Question: <URL>
I love the menu and i want to be able to do it...any ideas?
Thanks
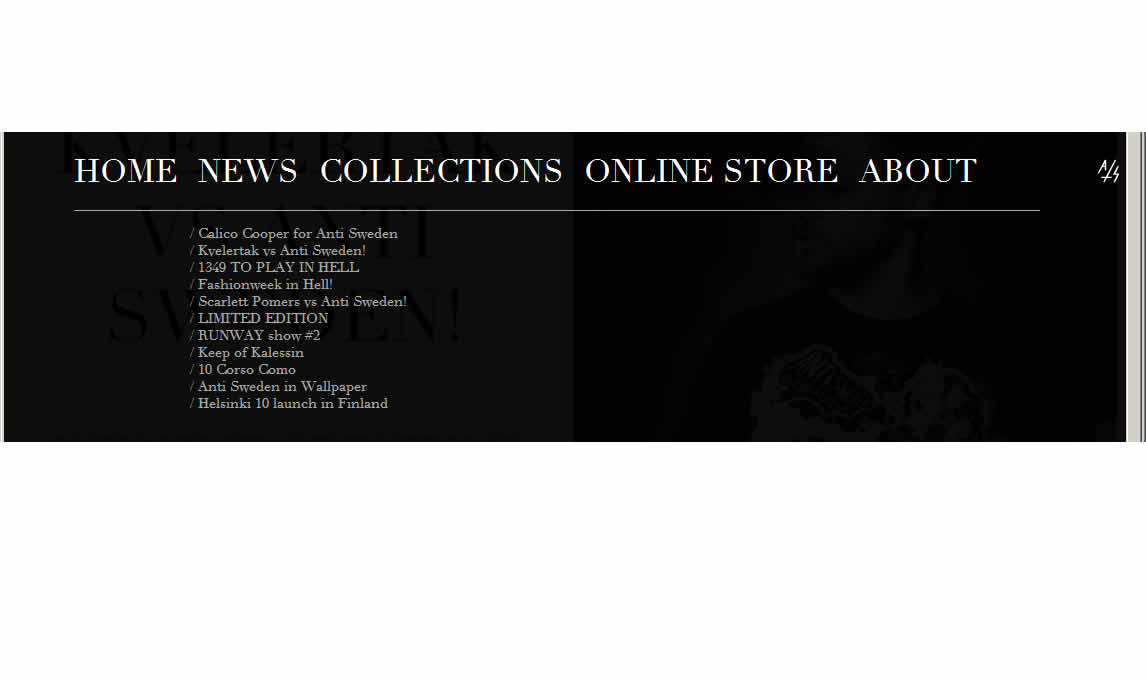
Answer: I've got a bit of a partial solution here until I have some more time to work on it later tonight.
<URL>
Will probably need to set a timeout on the mouseleave event and clear it if they mouse over again.
---
Updated example
<URL>
'''
$(function() {
var timeout;
var menucontent = $("#menucontent");
$('#menu').mouseenter(function() {
clearTimeout(timeout);
menucontent.animate({
marginLeft: '-550px'
}, 1000);
});
menucontent.mouseenter(function() {
clearTimeout(timeout);
});
menucontent.mouseleave(function() {
timeout = setTimeout(function() {
menucontent.animate({
marginLeft: '50px'
}, 1000);
}, 3000);
});
});
'''
html
'''
<div id="body">
<div id="menu">
<div id="menucontent">
<ul>
<li><a href="#content1">Link1</a></li>
<li><a href="#content2">Link2</a></li>
<li><a href="#content3">Link3</a></li>
<li><a href="#content4">Link4</a></li>
<li><a href="#content5">Link5</a></li>
<li><a href="#content6">Link6</a></li>
</ul>
</div>
</div>
'''
css
'''
#body {
height:800px;
width:600px;
border:1px solid black;
overflow:hidden;
}
#menu {
position:relative;
top: 100px;
float:right;
background-color:black;
width:50px;
height:50px;
color:white;
}
#menucontent {
width:550px;
height:100%;
margin-left:700px;
background-color:black;
}
#menucontent ul{
margin: 0;
padding: 0;
height:100%;
float: left;}
#menucontent ul li{
display: inline;
height:100%;
}
#menucontent ul li a{
color:white;
float: left;
text-decoration: none;
padding: 10px 10px;
height:30px;
}
#menucontent ul li a:visited{}
#menucontent ul li a:hover {
background-color:#0b75b2;
}
'''